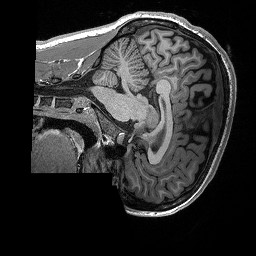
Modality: T1w
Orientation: sagittal
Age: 19
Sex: female
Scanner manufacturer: siemens
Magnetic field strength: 3 T
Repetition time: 2.3 s
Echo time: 0.00298 s